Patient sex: M
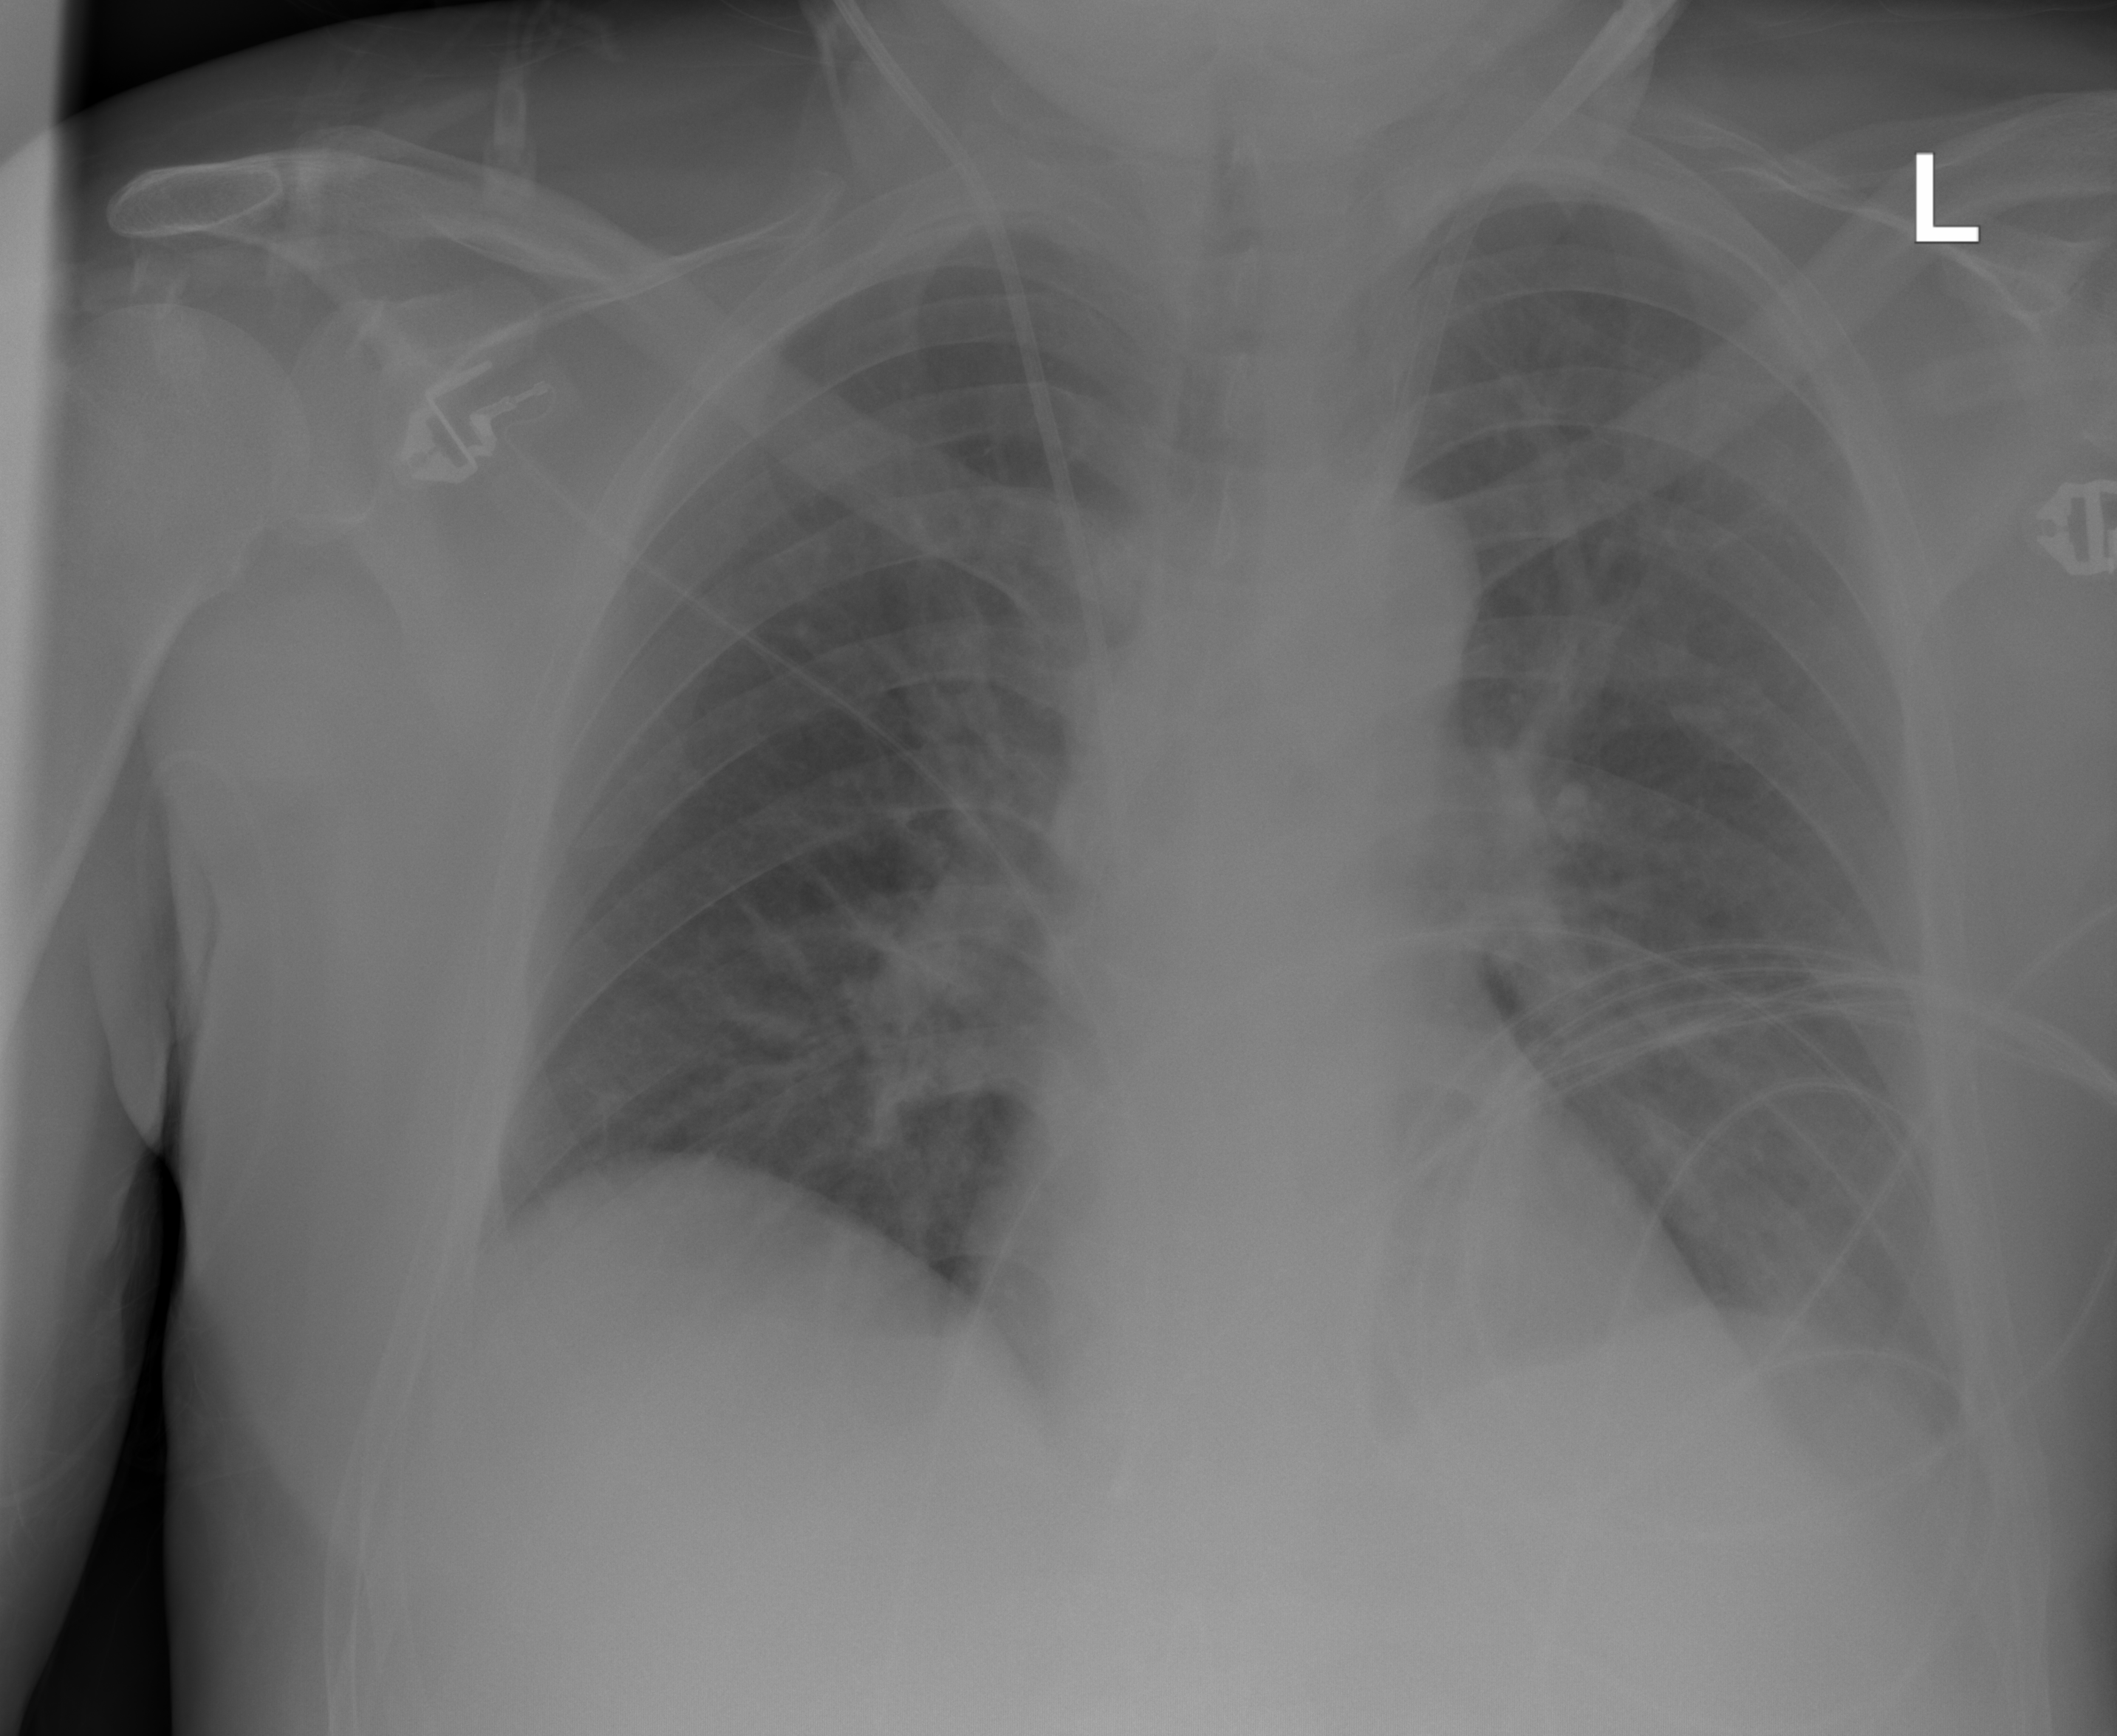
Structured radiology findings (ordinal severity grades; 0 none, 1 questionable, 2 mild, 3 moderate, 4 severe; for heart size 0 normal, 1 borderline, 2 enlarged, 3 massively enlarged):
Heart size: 0
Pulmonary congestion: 2
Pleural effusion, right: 1
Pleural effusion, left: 2
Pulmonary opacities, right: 2
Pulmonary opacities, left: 2
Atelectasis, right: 2
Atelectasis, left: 2